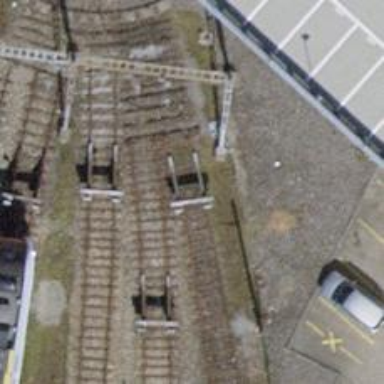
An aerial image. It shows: Railway buffer stop.